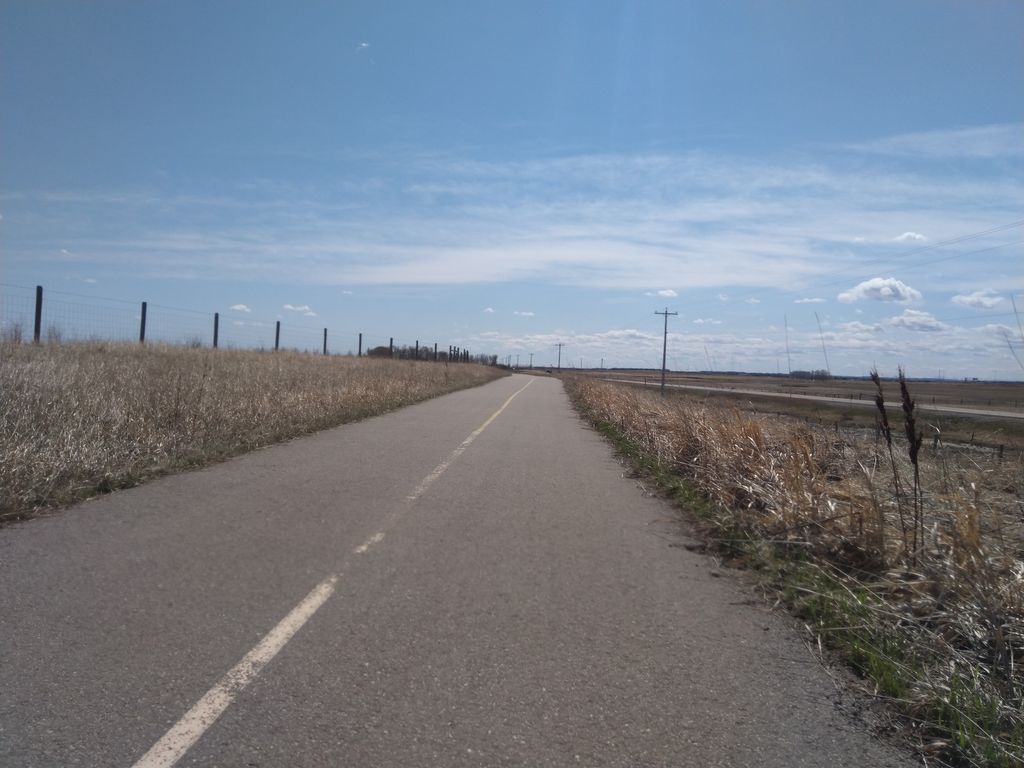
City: calgary